Field crop: tomato
Growth stage: 1
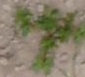
Species: portulaca